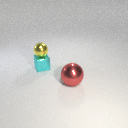
small cyan metal cube below small yellow metal sphere